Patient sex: M
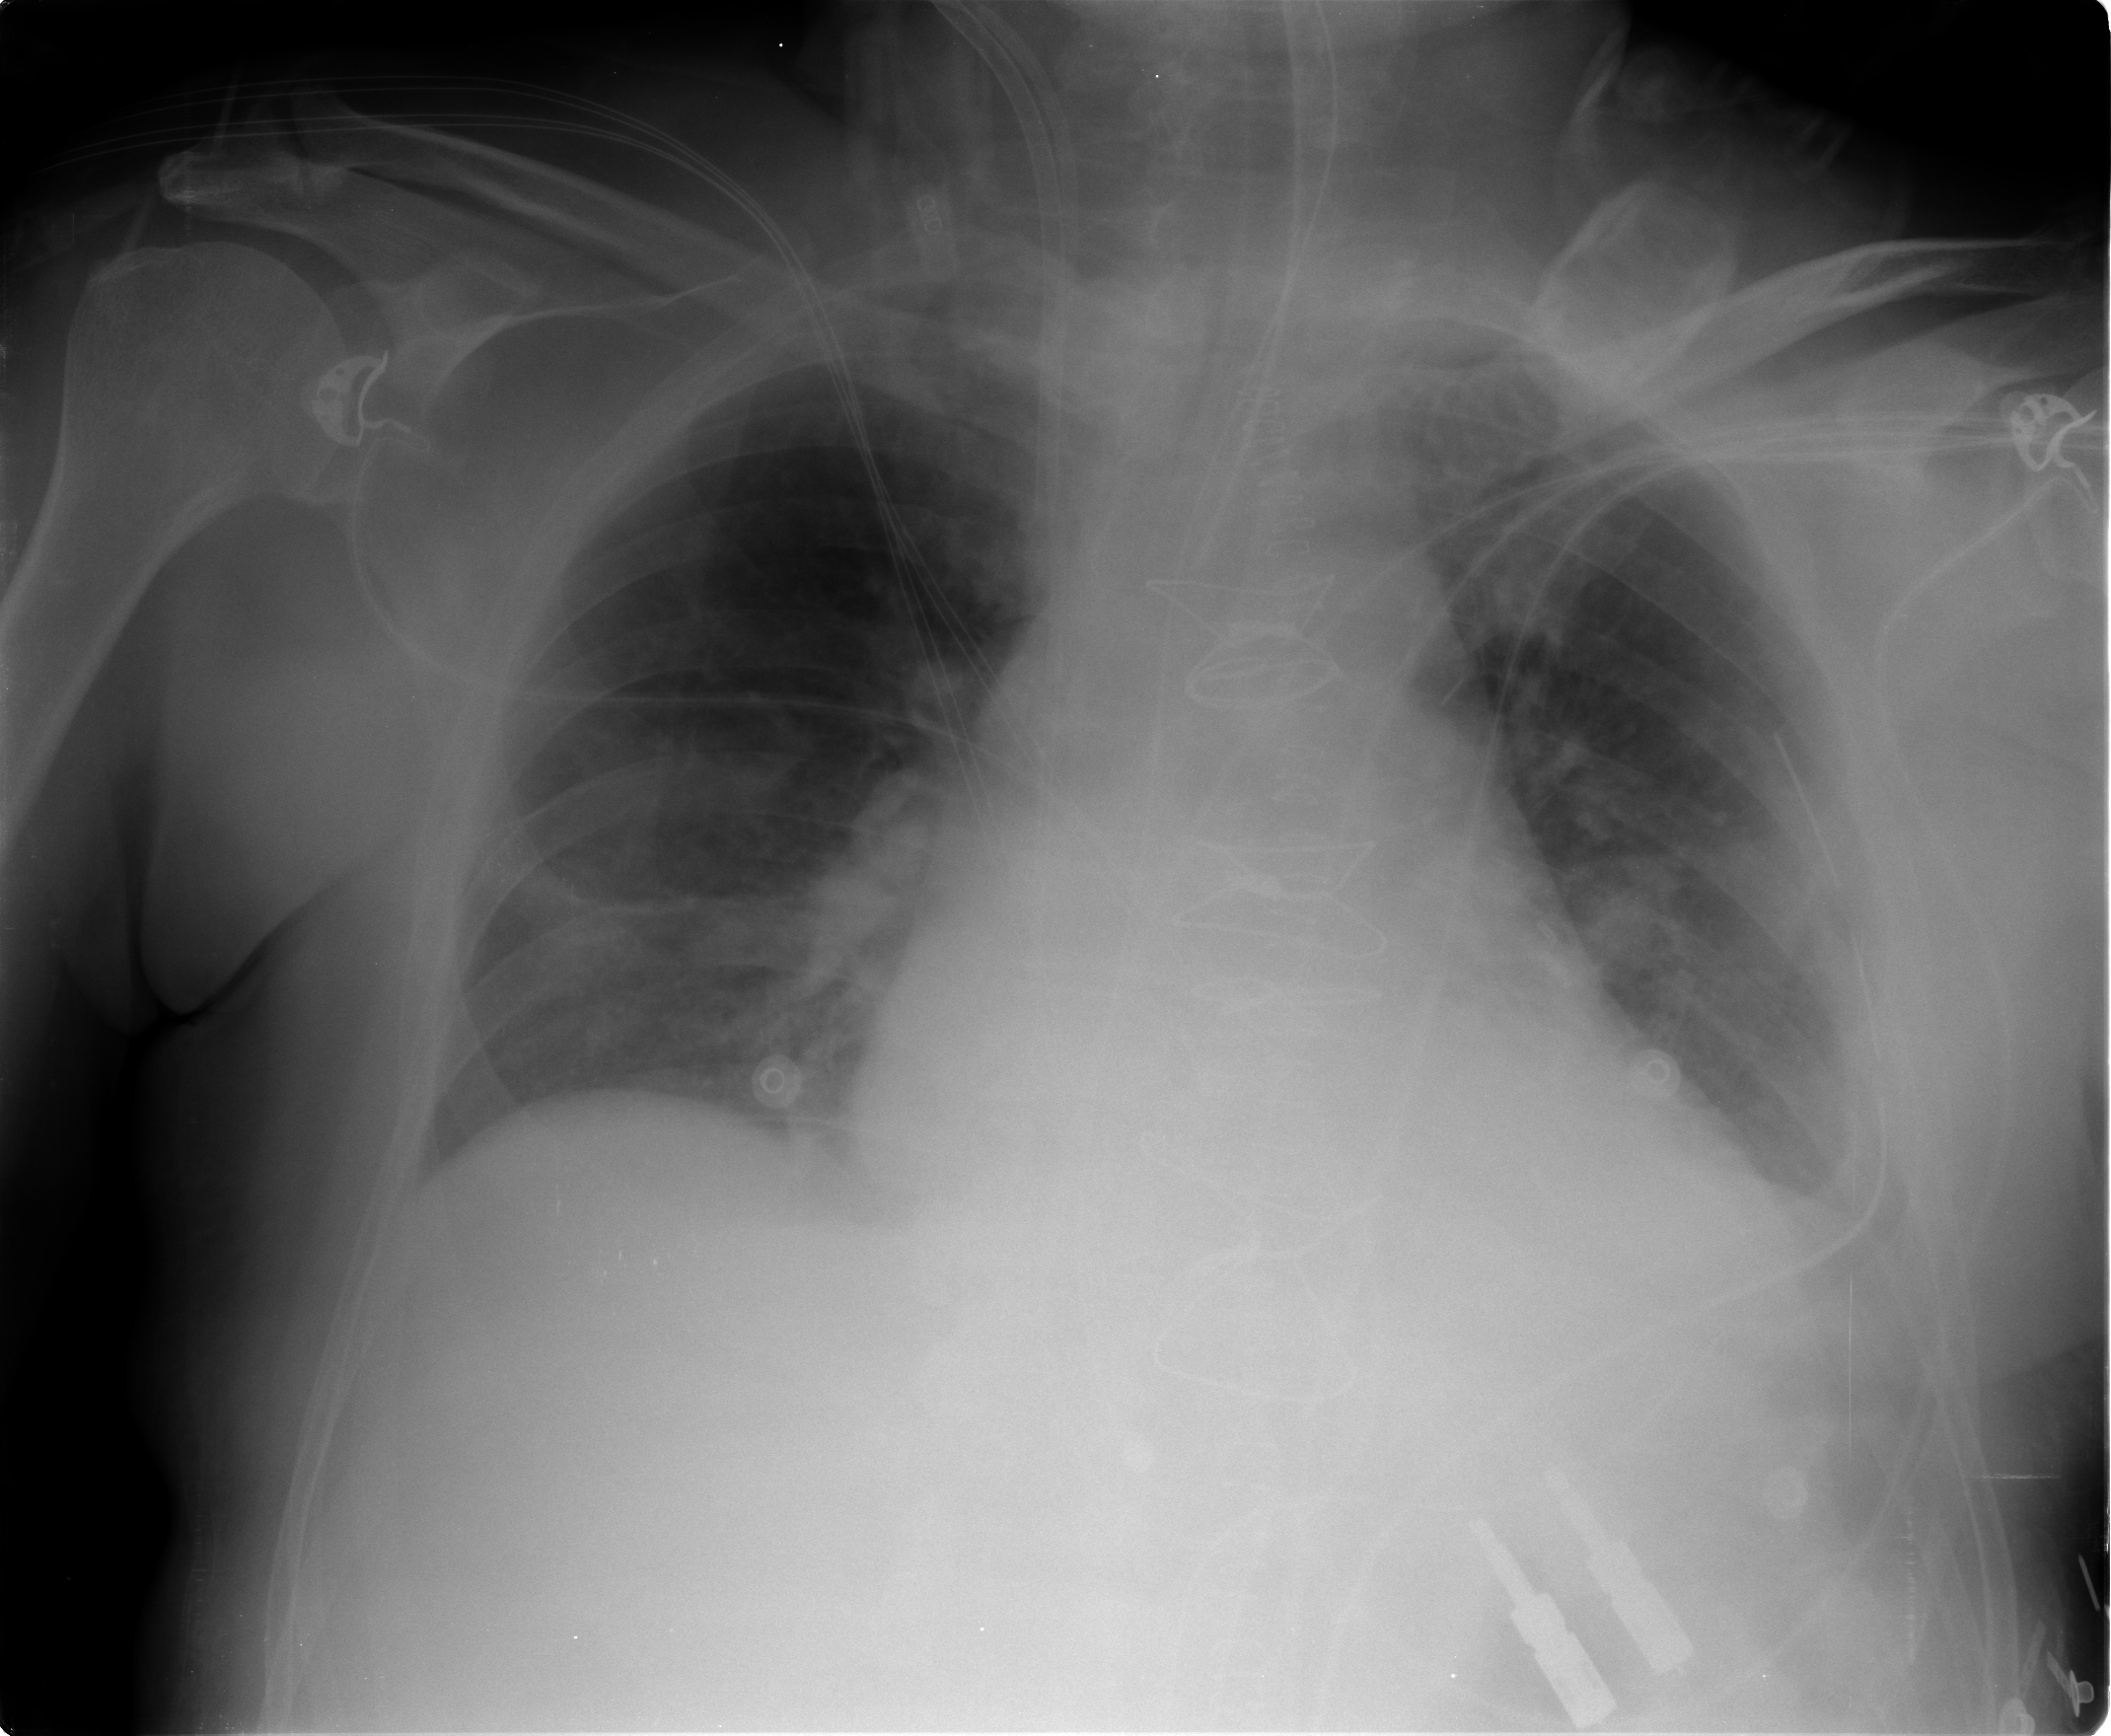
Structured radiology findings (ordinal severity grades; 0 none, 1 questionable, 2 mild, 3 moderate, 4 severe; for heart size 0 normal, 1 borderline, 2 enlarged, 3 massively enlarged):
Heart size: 2
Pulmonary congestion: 2
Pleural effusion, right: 2
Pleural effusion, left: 2
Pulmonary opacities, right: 0
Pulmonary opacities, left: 0
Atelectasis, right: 2
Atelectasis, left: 2